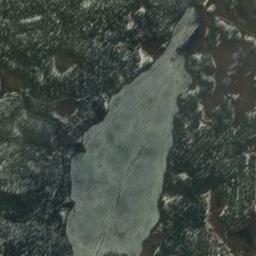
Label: lake